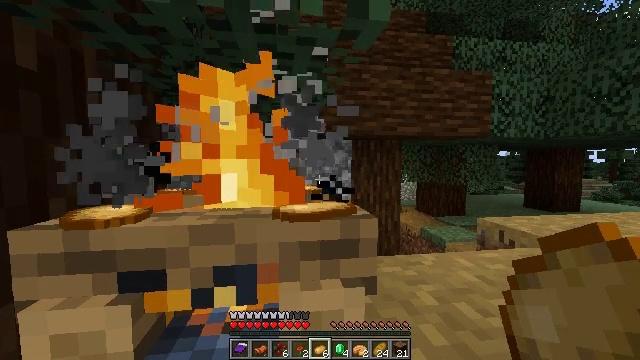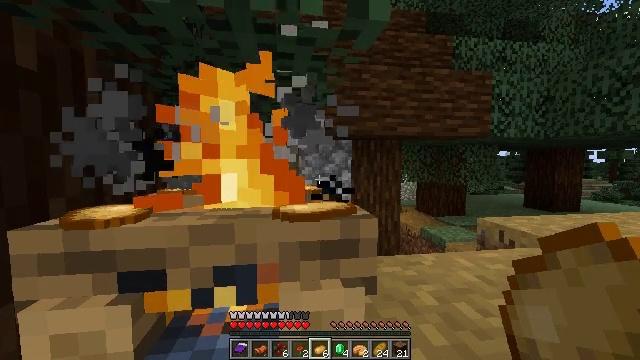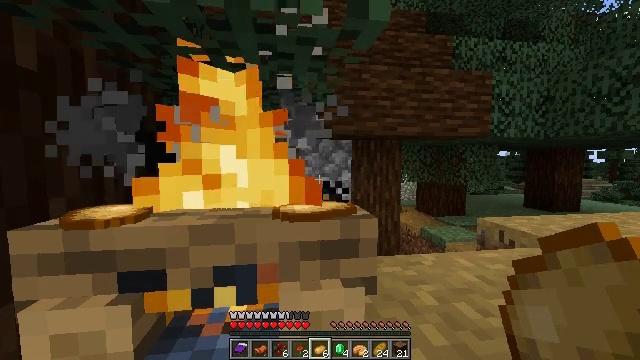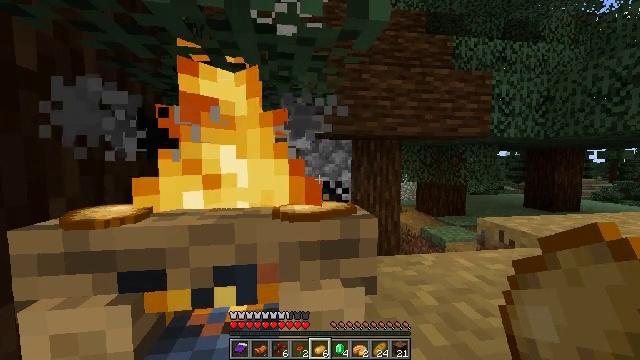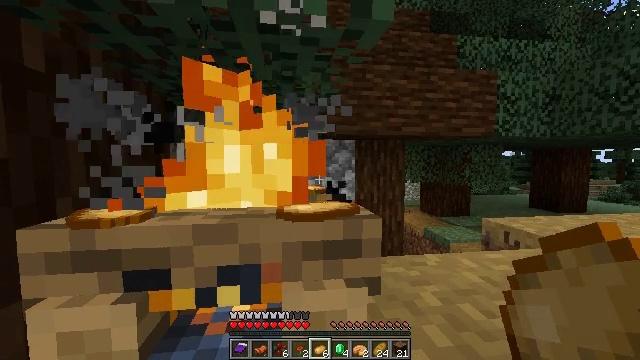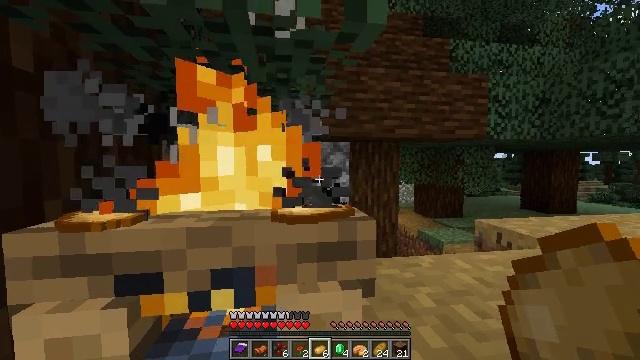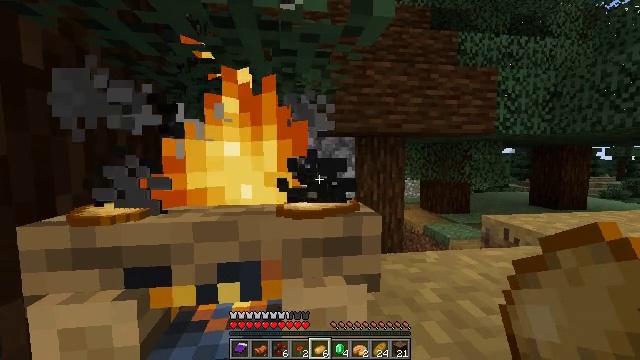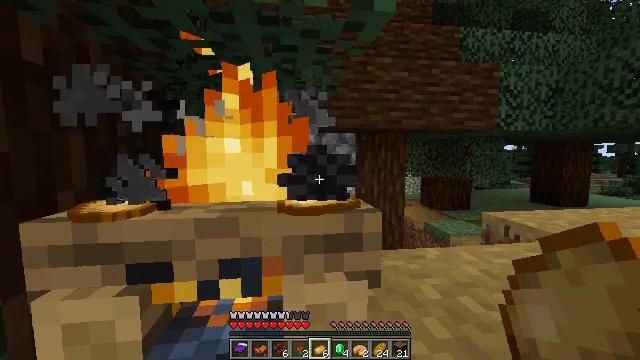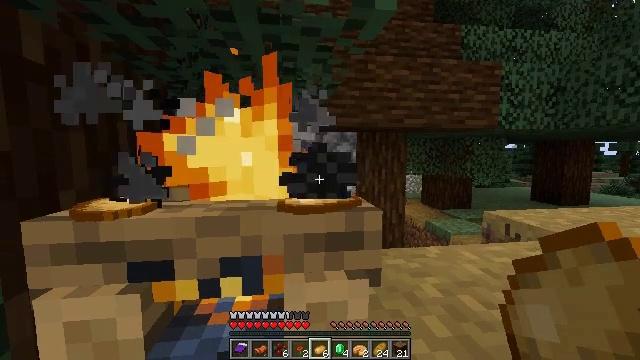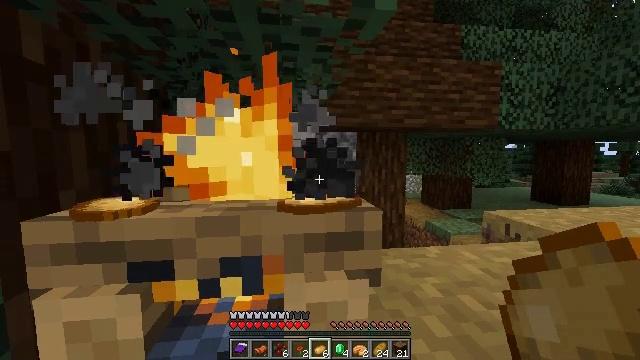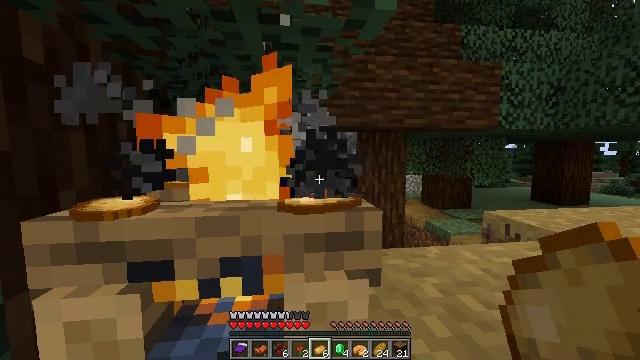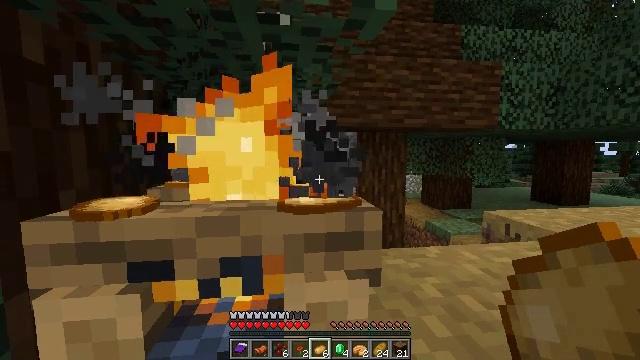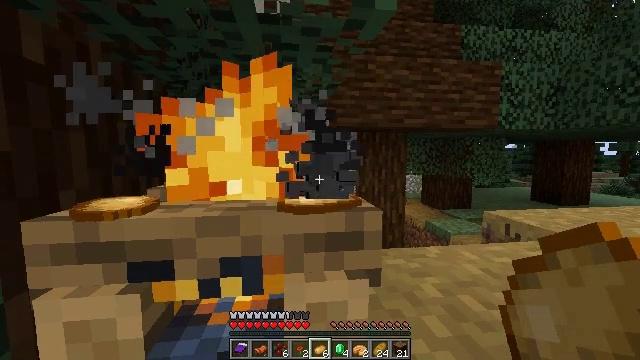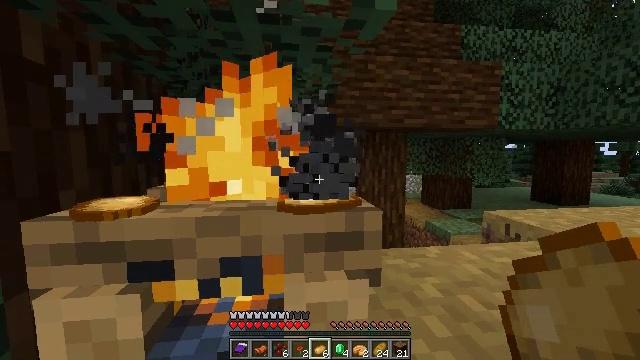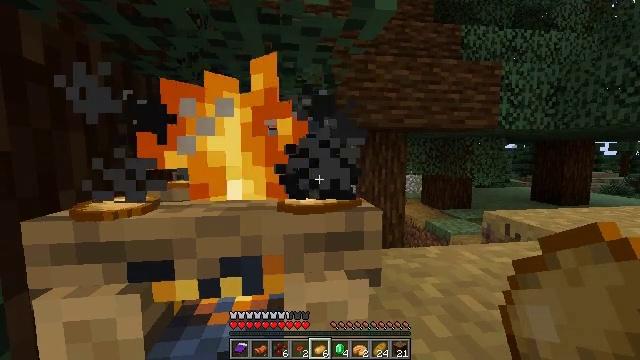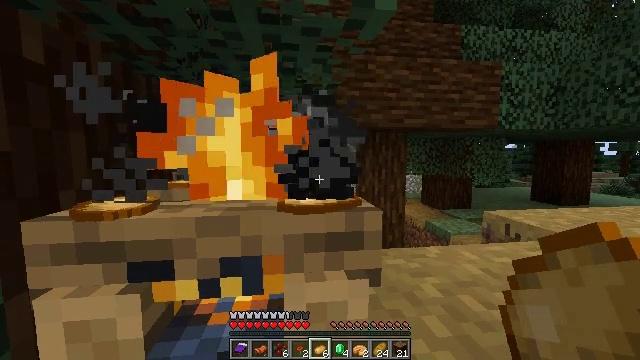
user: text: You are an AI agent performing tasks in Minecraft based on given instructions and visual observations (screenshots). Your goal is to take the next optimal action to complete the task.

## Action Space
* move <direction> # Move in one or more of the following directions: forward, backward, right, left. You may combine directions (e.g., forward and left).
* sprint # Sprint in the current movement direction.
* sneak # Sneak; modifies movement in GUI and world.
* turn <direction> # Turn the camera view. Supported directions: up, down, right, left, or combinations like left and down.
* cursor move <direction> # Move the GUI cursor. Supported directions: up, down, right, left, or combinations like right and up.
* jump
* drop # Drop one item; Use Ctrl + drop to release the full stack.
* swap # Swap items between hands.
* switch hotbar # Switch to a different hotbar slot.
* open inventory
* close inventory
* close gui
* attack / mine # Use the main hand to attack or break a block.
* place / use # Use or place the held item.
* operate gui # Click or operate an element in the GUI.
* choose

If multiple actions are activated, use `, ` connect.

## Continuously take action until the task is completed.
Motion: motion action
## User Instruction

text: craft item air
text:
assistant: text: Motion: use / place
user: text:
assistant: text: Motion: use / place
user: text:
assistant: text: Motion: use / place
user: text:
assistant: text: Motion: use / place
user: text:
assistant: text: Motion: turn right, use / place
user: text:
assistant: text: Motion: turn left and down, use / place
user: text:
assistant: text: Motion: use / place
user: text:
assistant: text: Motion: use / place
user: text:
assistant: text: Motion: use / place
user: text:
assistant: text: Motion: use / place
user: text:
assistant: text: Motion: use / place
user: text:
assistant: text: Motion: use / place
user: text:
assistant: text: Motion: use / place
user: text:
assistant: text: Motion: use / place
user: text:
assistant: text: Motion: use / place
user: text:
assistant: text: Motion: use / place
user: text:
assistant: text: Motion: use / place
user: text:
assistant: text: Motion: use / place
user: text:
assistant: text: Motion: use / place
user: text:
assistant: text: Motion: turn right and down, use / place, jump
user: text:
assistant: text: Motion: turn right and down, jump
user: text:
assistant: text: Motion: move right, turn right and down, jump
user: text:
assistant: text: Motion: move right, jump
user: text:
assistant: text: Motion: move right, jump
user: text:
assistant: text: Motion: move forward and move right, turn left and down, jump
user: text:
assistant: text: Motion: move forward and move right, turn left and down, jump
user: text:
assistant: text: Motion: move forward and move right, jump
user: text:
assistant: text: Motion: move right, jump
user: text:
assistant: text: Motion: move right
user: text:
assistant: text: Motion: move forward and move right